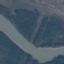
Label: River